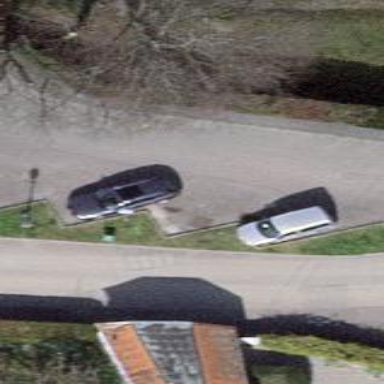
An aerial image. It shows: Street side parking area.